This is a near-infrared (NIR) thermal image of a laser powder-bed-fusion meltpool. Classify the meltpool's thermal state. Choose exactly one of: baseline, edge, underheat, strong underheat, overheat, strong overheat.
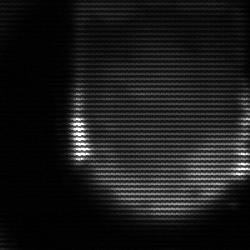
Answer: edge